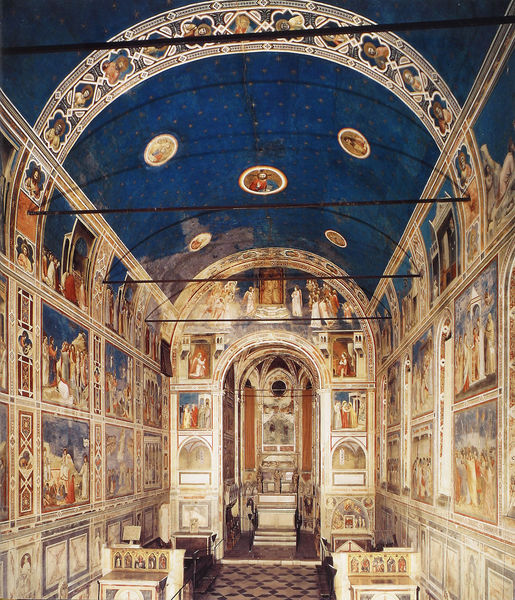
Titel: Arenakapelle / Scrovegni-Kapelle
Künstler: Giotto di Bondone
Standort: Padua, Arenakapelle (EU - I - Venetien)
Schlagwörter: blau, bunt, malerei, wand, decke, wandmalerei, sterne, altar, jesus, kapelle, fresco, tonnengewölbe, giotto, scrovegni